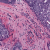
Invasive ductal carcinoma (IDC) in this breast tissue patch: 0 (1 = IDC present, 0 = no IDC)